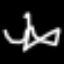
Label: squiggle